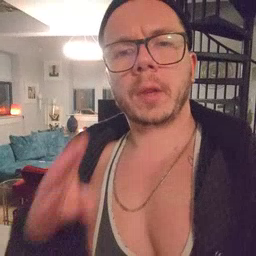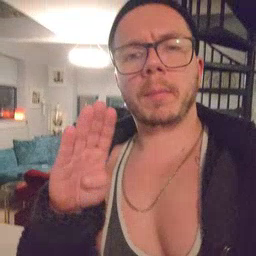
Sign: blue